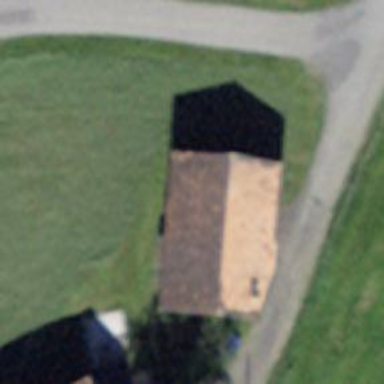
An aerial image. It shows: Barn.